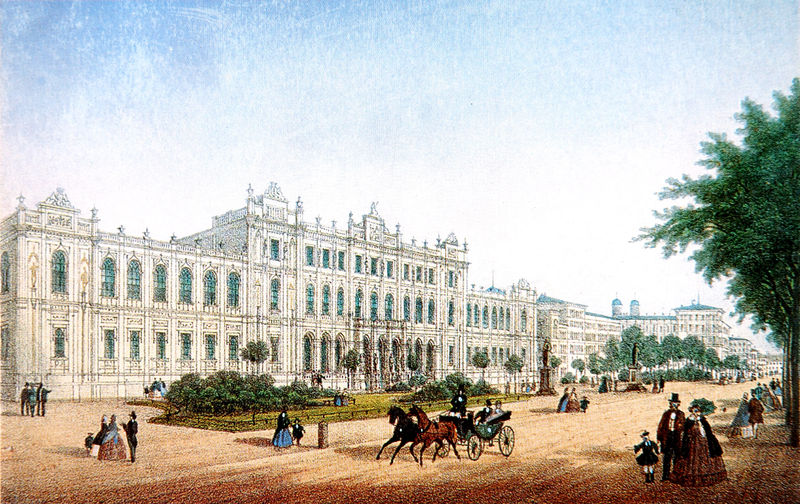
Titel: Bayerisches Nationalmuseum, München, Maximilianstraße 42 (heute Völkerkundemuseum) - Ansicht von NO
Künstler: Eduard Riedel
Standort: München
Institution: Stadtmuseum, Graphische Sammlung
Schlagwörter: baum, blau, blätter, dunkel, gemälde, himmel, laub, mann, schatten, weiß, wolken, bäume, frauen, grün, impressionismus, kirchturm, landschaft, menschen, mädchen, ocker, stadt, äste, braun, fenster, frankreich, frau, glas, grau, hell, hintergrund, hut, hüte, kleid, kleider, licht, männer, pfeiler, schwarz, strasse, säule, säulen, zeichnung, anlage, dach, gebäude, gras, haus, hund, hunde, park, parkanlage, rasen, regenschirm, rot, schirm, schloss, sonnenschirm, tier, tiere, weg, wiese, zaun, leute, malerei, rock, zylinder, alt, anzug, wand, architektur, barock, kleidung, mensch, rahmen, sockel, bild, reiche, öl, ast, erde, häuser, stamm, büsche, gebüsch, gehen, kirche, sonne, wege, reich, adel, eltern, familie, frau kind, kind, klassizismus, paar, personen, blatt, person, krone, renaissance, rosa, kinder, pferd, pferde, räder, turm, garten, statue, rappe, zügel, sommer, liebe, ruhe, ansicht, bogen, fassade, fassaden, perspektive, pflaster, röcke, jungen, laufen, sonnenlicht, dächer, giebel, mauer, allee, grafik, tag, wise, hof, ausflug, baby, spazieren, droschke, fußgänger, kutsche, platz, speichen, pilaster, figuren, rad, rundbogen, wagen, promenade, stämme, hotel, spielen, freizeit, plastik, junge, ölfarbe, ölfarben, tor, zinnen, gruppen, kirchtürme, straßen, wände, spiel, pärchen, eingang, gang, arkade, berlin, offen, fensterrahmen, türme, münchen, palast, spaziergang, babys, tageslicht, denkmal, scheiben, druck, stich, kutscher, koloriert, flanieren, arkaden, sonntag, reihung, spazierengehen, biedermeier, ehepaar, laibung, risalit, statuen, anwesen, mauern, residenz, ross, rundbögen, aristokrat, beet, historismus, brauner, einfahrt, etagen, hochzeit, tempel, glasscheiben, pavillon, rappen, spaziergänger, wien, aufklärung, rösser, familien, reifrock, ludwig, standbild, zinne, fahrt, frauenkirche, körnung, bauwerk, grünstreifen, palais, lisenen, versailles, mittelbau, paare, pferdekutsche, pferdewagen, durchfahrt, arkadengang, gänge, enfilade, rundbogenfenster, lisene, gartenanlage, fensterlaibung, rhythmus, arkadengänge, coloriert, zweispänner, epoche, aristokratie, corps de logis, avenue, biedermaier, kolorierter druck, kutschwagen, laibungen, landauer, laufende, romenade, spazierfahrt, verdeck, verliebte, wien*, ziergiebel, türme+